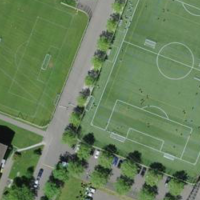
EUNIS habitat code: 53
Species observed at this site:
Salvia pratensis